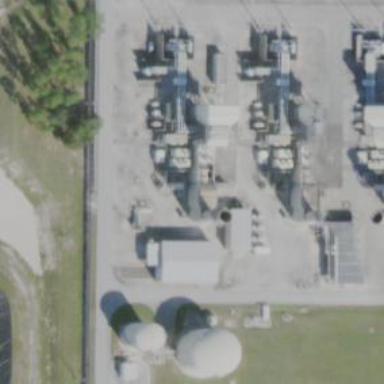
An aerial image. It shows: Gas-powered generator.